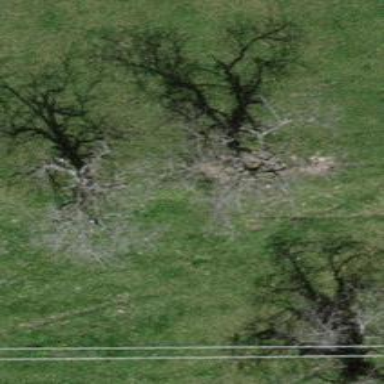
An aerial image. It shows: Beautiful tree in nature.